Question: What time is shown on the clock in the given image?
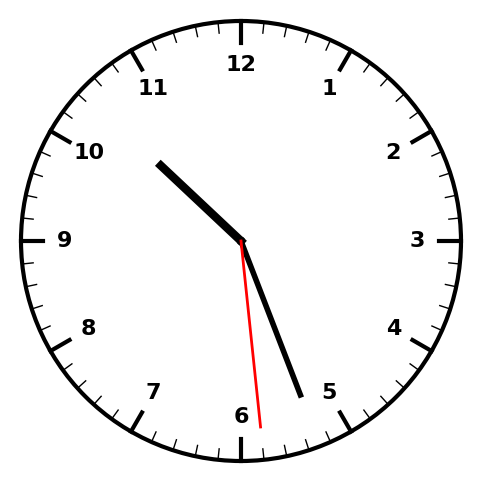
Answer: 10:26:29